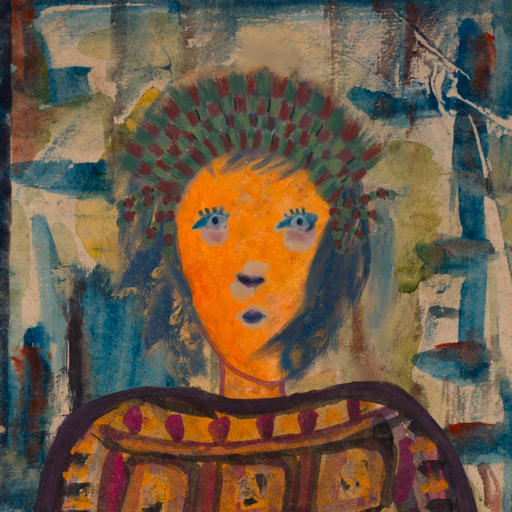
Background: Orphan, Head And Neck Front: Hypocrite, Face Front: Hill_Girl, Bust: Doll, Hair Front: InTheSun, Head Accessory: After_Raid_Crown, Second Necklace: Blank, Necklace: Blank, Baby: Blank